Question: How to customize a ProgressBar to look like a Thermometer ? with the possibility to change color.

My suggestion was to rotate the progressBar 90deg to become vertical then have it overlay an image of an empty Thermometer but it's bad and messy solution.
I Think the best will be to either to extends View or ProgressBar class and customize the draw method but I have no idea how to draw Thermometer, any Help would be appreciated.
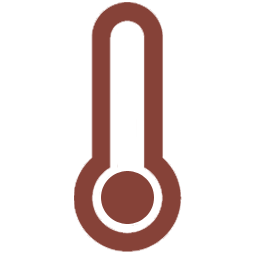
Answer: First I would provide 2 setters, one for color and one for the temperature value, normalized from 0 ... 1, where 0 means no visible bar, and 1 means a fully visible bar.
'''
public void setColor(int color) {
mColor = color;
invalidate(); // important, this triggers onDraw
}
public void setValue(float value) {
mValue = -(value - 1);
invalidate(); // important, this triggers onDraw
}
'''
Notice for value, I reverse the value, since we draw the bar from bottom up, instead from top down. It makes sense in the canvas.drawRect method.
If your CustomView may have custom sizes, set your size of the progressBar (I refer to the as ) in 'onSizeChanged', as this gets called when the View has changed it's size.
If it is a fixed size, you can just provide those values statically in an init function or the constructor.
'''
@Override
protected void onSizeChanged(int w, int h, int oldw, int oldh) {
super.onSizeChanged(w, h, oldw, oldh);
mProgressRect = new Rect(
/*your bar left offset relative to base bitmap*/,
/*your bar top offset relative to base bitmap*/,
/*your bar total width*/,
/*your max bar height*/
);
}
'''
Then in ondraw, take these values into account and draw accordingly.
- - 'mValue * totalHeight'
For example:
'''
@Override
protected void onDraw(Canvas canvas) {
// draw your thermometer base, bitmap based on color value
canvas.drawBitmap( /*your base thermometer bitmap here*/ );
// draw the "progress"
canvas.drawRect(mProgressRect.left, mProgressRect.top + (mValue * mProgressRect.bottom - mProgressRect.top), mProgressRect.right, mProgressRect.bottom, mPaint);
}
'''
Hope that helps.
If you want to have the thermometer base image also dynamically drawn, it's a slightly different story, it would involve creating a path first and draw it with a Paint object, instead of drawing the bitmap.
Even better, if you want a simple solution for the "roundness" of the bar, draw a line instead a rect.
Define a line paint object like this:
'''
mPaint = new Paint();
mPaint.setStyle(Paint.Style.STROKE);
mPaint.setStrokeCap(Paint.Cap.ROUND);
mPaint.setStrokeWidth(20); // thickness of your bar
'''
then in onDraw, instead 'drawRect':
'''
// draw the "progress"
canvas.drawLine(mProgressRect.left, mProgressRect.top + (mValue * mProgressRect.bottom - mProgressRect.top), mProgressRect.left, mProgressRect.bottom, mPaint);
'''
Be sure to adjust your 'mProgressRect'accordingly.